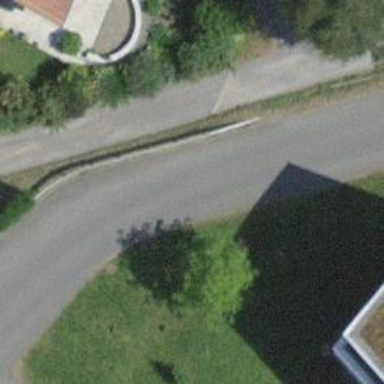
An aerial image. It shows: Residential road with asphalt surface.